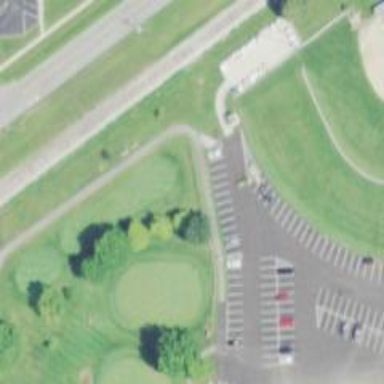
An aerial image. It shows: Pathway for golfing.